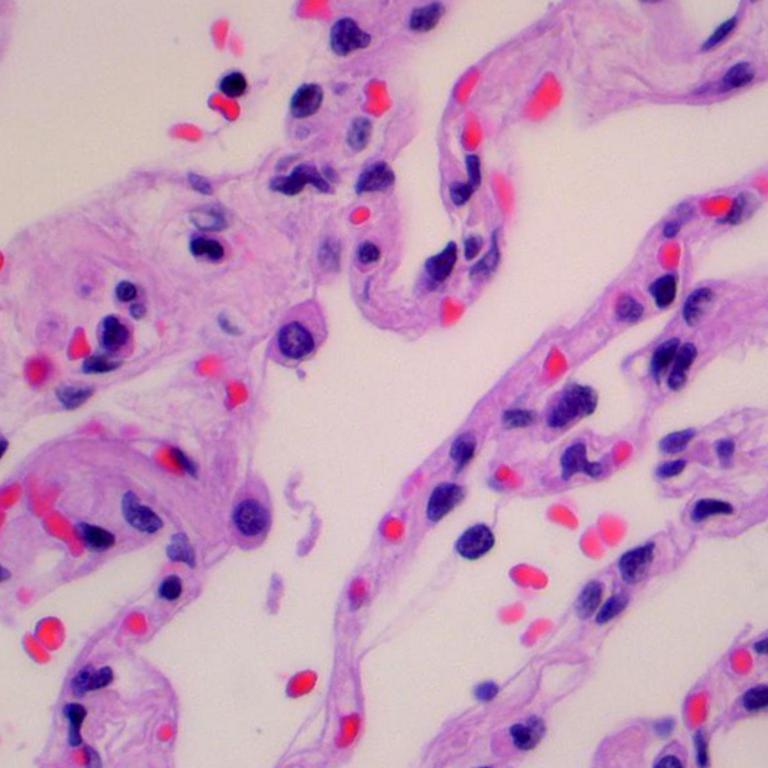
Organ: lung
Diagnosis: benign